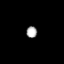
Tissue: lung
Cell type: Myeloid cells
Senescence score: 0.6618
Nuclear area (px): 121
Mean DAPI intensity: 170.017